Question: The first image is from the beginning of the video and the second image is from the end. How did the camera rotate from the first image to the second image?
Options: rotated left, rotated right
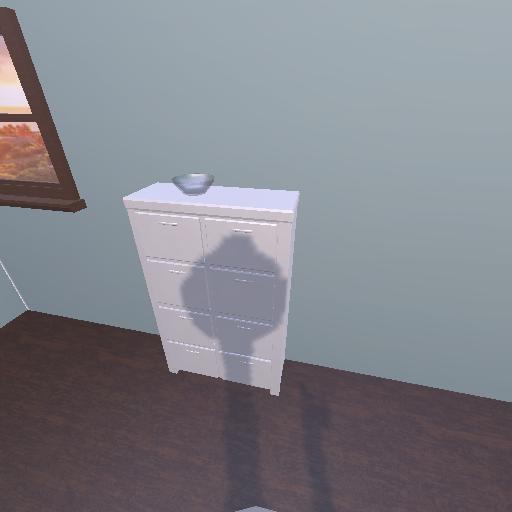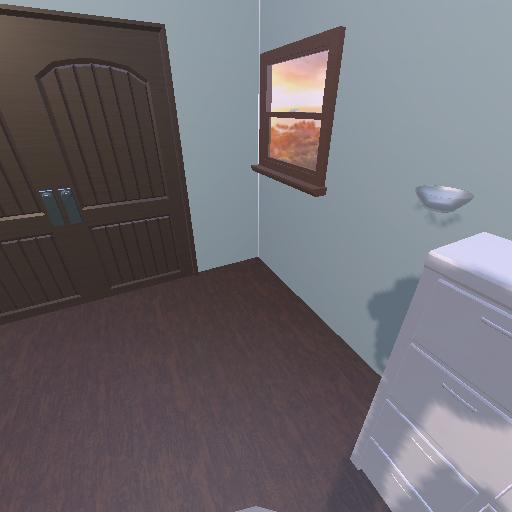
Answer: rotated left